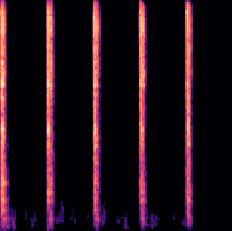
Sound class: Clock tick